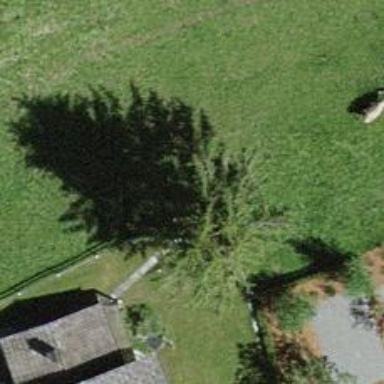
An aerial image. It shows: Beautiful tree in nature.